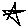
Label: star